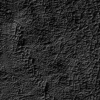
Atmospheric dust classification: not_dusty